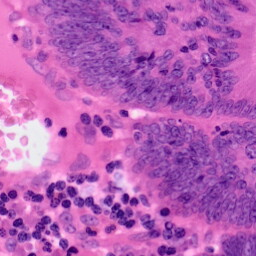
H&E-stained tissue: Colon